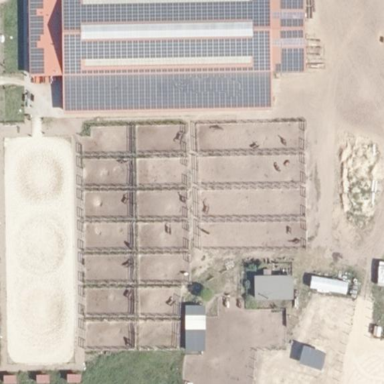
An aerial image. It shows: Farmyard area.